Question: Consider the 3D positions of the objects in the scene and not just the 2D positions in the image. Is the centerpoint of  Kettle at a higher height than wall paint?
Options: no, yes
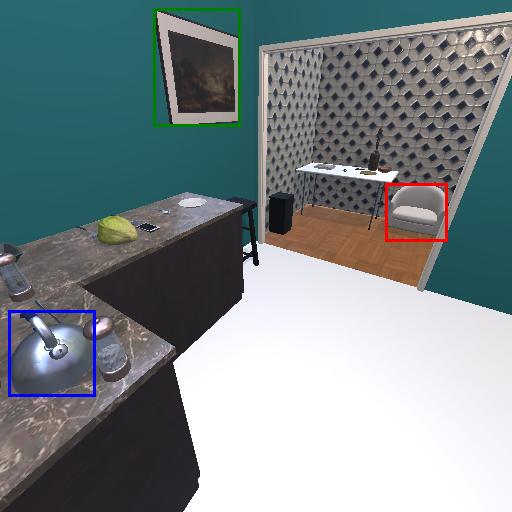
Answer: no